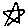
Label: star